Interaction volume radius: 5 \u00c5
Interaction volume height: 25 \u00c5
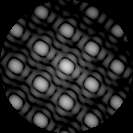
Disorder parameter: 0.009312